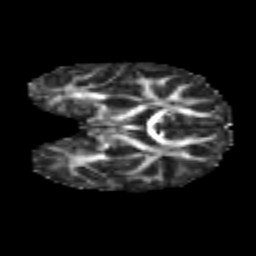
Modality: FA
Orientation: coronal
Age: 7
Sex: male
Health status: healthy